Question:
Using a stylesheet I manage to set the background for the title element as shown in the image above (1.) using:
'''
QGroupBox::title
{
background-color: rgb(255, 255, 0);
subcontrol-origin: margin;
subcontrol-position: bottom center;
}
'''
Now I want the title to expand to the maximum size of the hosting QGroupBox as shown in image 2.. How do I accomplish this?
Thanks!
Edit: I wish to do this using style sheets only.
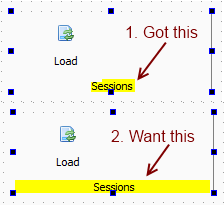
Answer: It turns out my efforts to find a solution on Google failed due to incorrect search terms...
<URL> purposed setting
'''
QGroupBox::title
{
padding-left: 2000px;
padding-right: 2000px;
}
'''
Not very pretty but at least It could be done using stylesheets only.